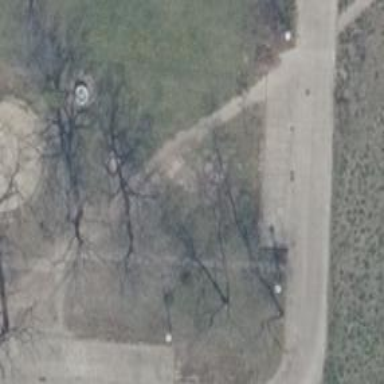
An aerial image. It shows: Excellent dirt path trail.